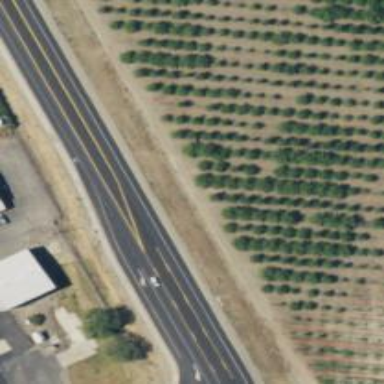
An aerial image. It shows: Asphalt road classified as trunk highway.